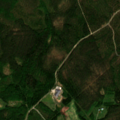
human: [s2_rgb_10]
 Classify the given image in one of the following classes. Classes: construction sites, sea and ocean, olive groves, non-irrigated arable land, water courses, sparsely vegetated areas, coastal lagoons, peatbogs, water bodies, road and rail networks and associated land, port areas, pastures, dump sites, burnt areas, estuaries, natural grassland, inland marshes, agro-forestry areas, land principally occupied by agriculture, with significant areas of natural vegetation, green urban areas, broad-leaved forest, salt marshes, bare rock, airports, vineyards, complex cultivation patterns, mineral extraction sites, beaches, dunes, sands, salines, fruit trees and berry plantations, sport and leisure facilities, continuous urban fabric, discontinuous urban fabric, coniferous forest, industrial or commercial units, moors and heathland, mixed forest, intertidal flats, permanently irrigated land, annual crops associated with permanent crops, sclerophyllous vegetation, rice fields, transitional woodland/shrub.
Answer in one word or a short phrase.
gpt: land principally occupied by agriculture, with significant areas of natural vegetation, coniferous forest, mixed forest